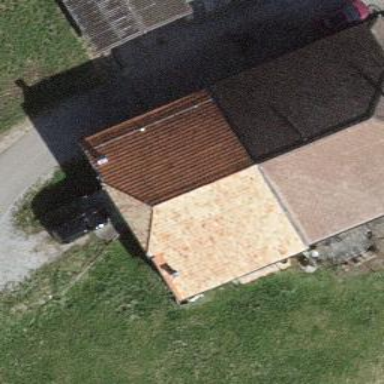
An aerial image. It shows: Half-hipped roof house.